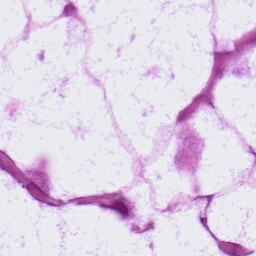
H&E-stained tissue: LymphNode